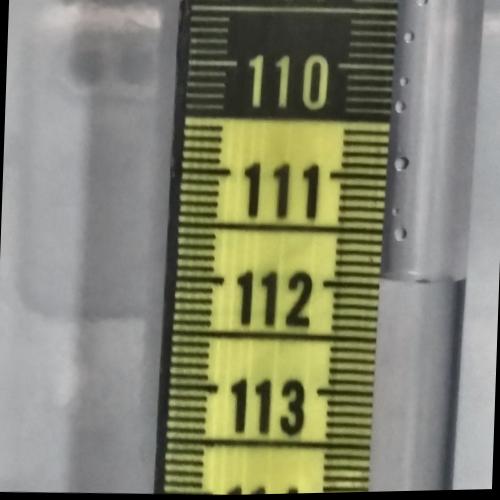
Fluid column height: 111.9 cm